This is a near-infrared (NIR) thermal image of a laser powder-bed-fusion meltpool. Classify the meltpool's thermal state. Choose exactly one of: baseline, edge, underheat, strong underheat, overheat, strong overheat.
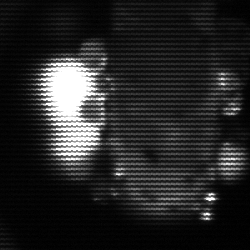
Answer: strong underheat